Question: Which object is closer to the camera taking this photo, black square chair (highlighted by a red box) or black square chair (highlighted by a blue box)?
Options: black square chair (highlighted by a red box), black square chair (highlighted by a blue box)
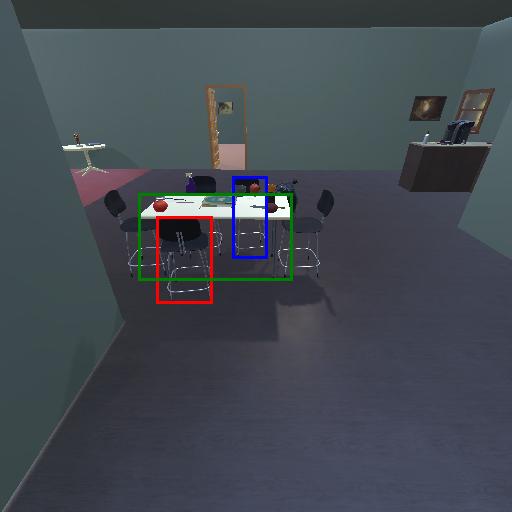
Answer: black square chair (highlighted by a red box)